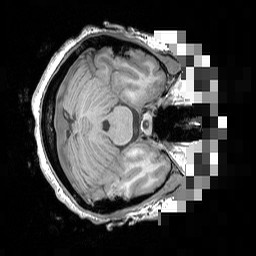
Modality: T1w
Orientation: axial
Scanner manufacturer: siemens
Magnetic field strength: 3 T
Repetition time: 1.5 s
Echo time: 0.00291 s